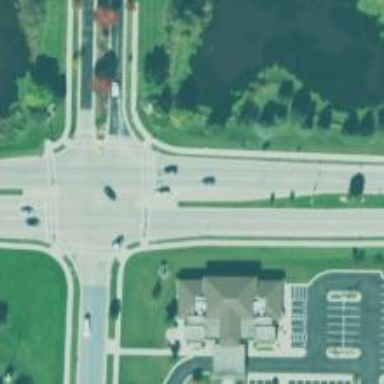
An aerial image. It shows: Crossing on footway.